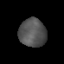
Tissue: lung
Cell type: Epithelial cells
Senescence score: 0.2073
Nuclear area (px): 755
Mean DAPI intensity: 83.944